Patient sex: F
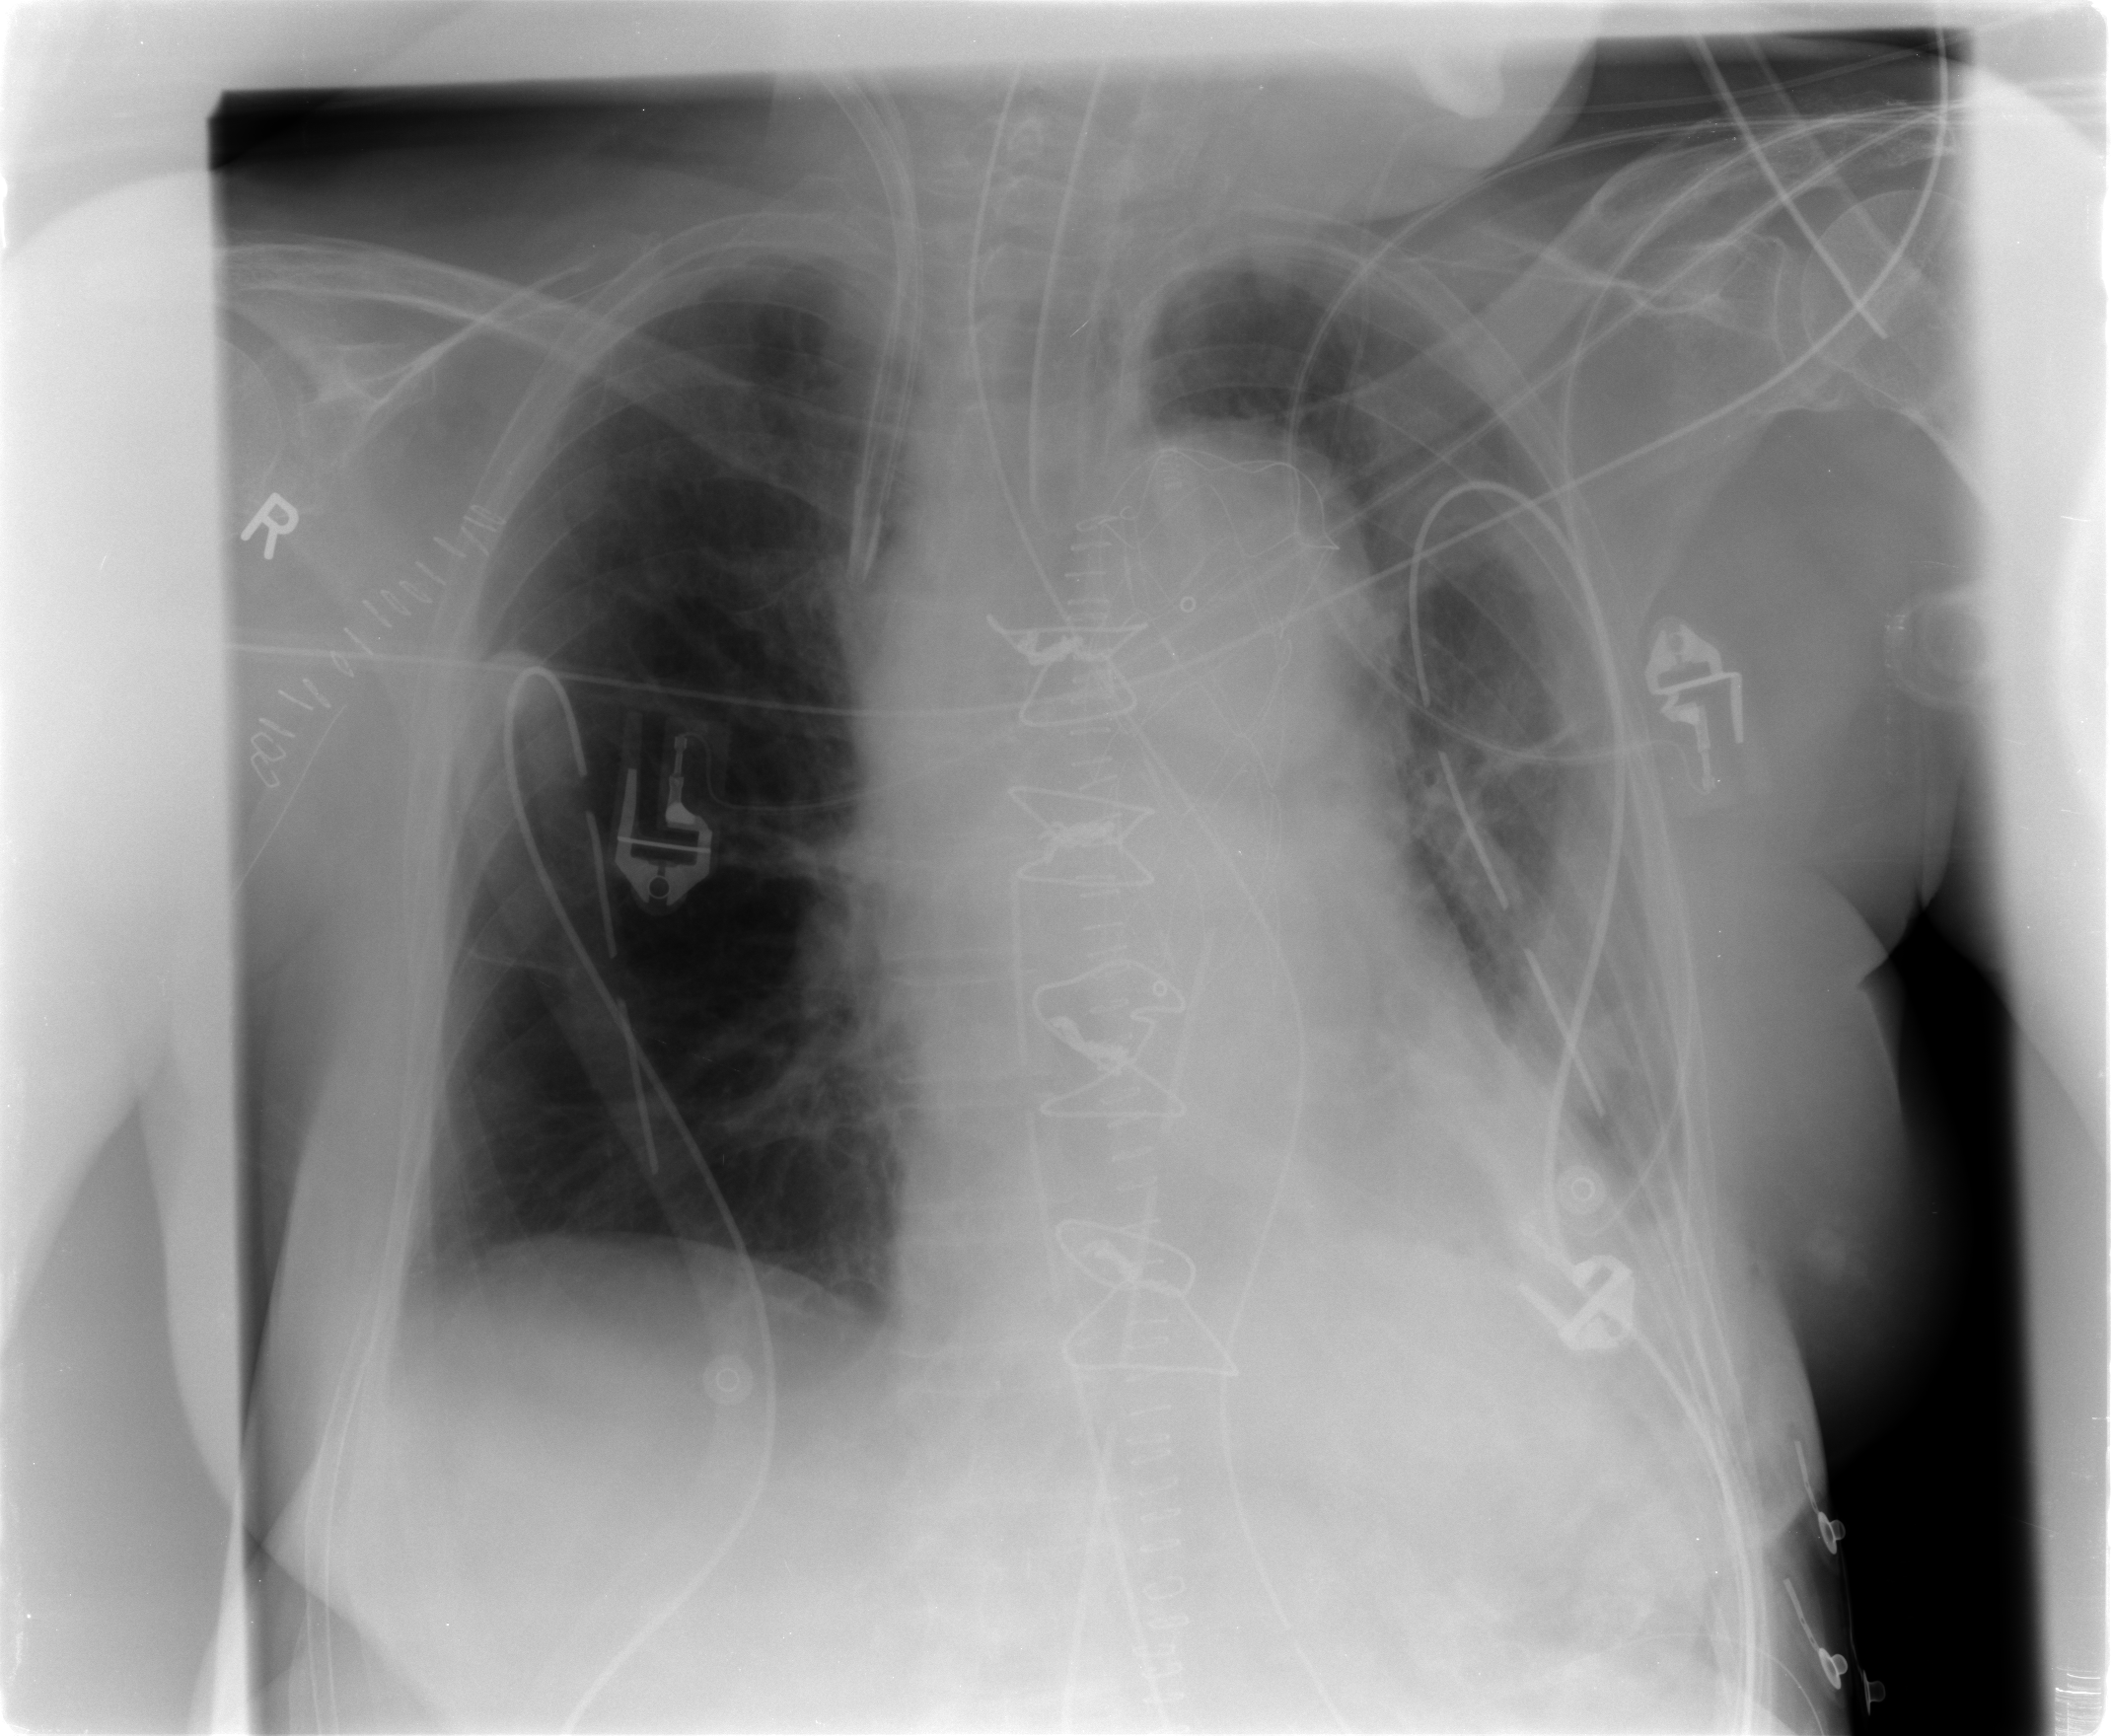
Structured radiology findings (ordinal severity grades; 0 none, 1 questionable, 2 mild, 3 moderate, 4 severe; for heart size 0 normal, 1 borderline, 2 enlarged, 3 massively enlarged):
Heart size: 1
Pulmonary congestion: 1
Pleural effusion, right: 1
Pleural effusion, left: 2
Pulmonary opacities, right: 0
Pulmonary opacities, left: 0
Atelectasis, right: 1
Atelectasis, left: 2